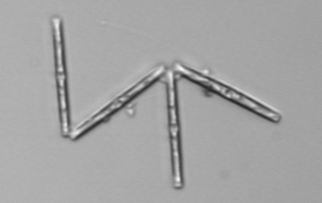
Label: Thalassionema